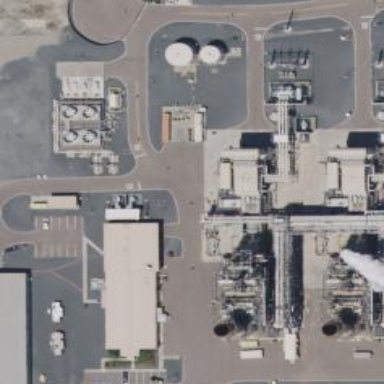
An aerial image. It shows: Gas turbine generator.